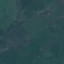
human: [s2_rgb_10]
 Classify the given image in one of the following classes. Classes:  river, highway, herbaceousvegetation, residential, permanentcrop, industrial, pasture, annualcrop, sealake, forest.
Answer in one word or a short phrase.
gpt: Pasture